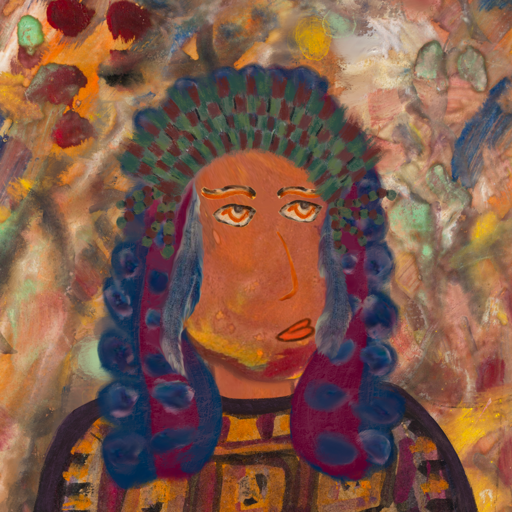
Background: Mother_And_Son_Mother, Head And Neck Side: Mother_And_Son_Son, Face Side: Experience, Bust: Doll, Hair Side: Hill_Girl, Head Accessory: After_Raid_Crown, Second Necklace: Blank, Necklace: Blank, Baby: Blank